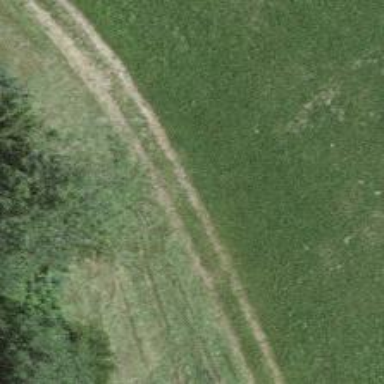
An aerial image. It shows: Track with grade 3 surface.